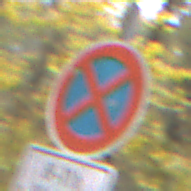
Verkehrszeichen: AbsolutesHalteverbot
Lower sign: ZeitangabenOhneBeschraenkungAufWochentage2
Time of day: MorningAfternoon
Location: Outdoor (Nature)
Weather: Overcast
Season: Autumn
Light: Natural